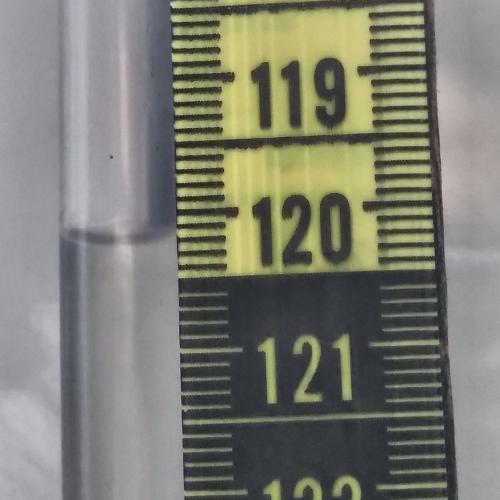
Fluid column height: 120.2 cm